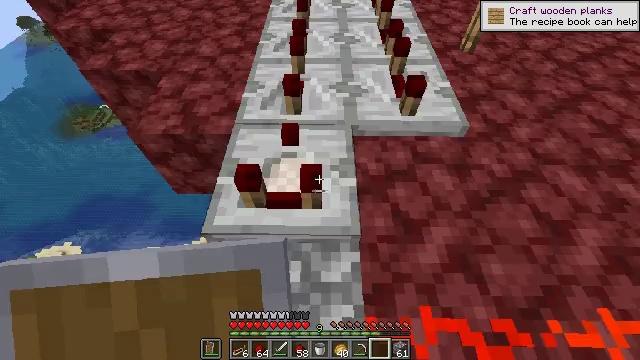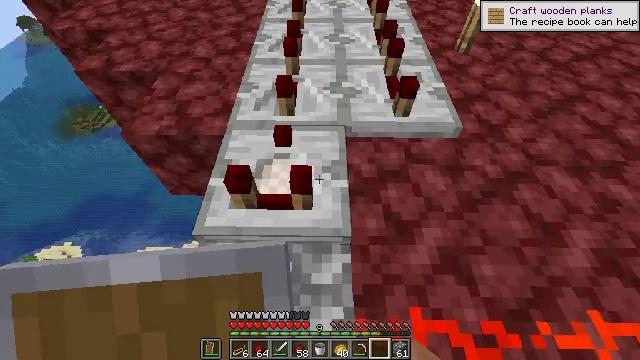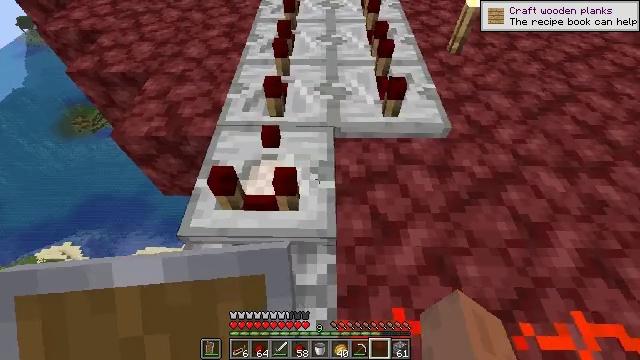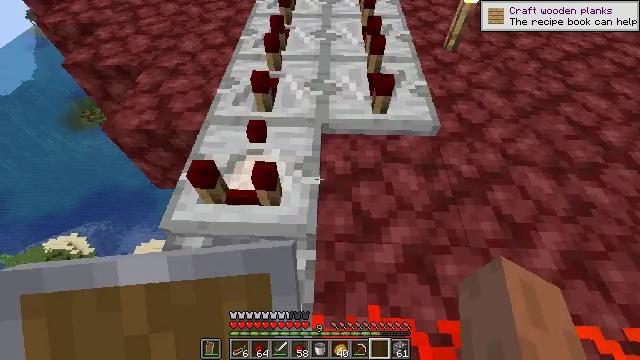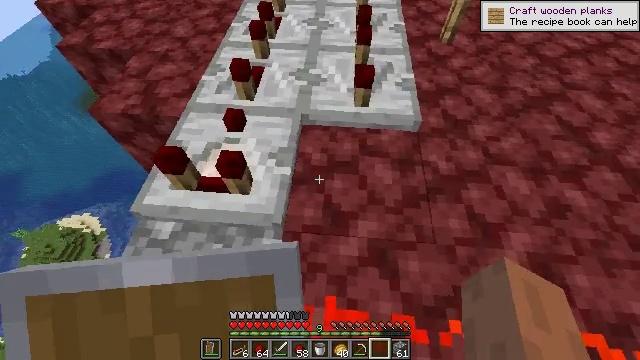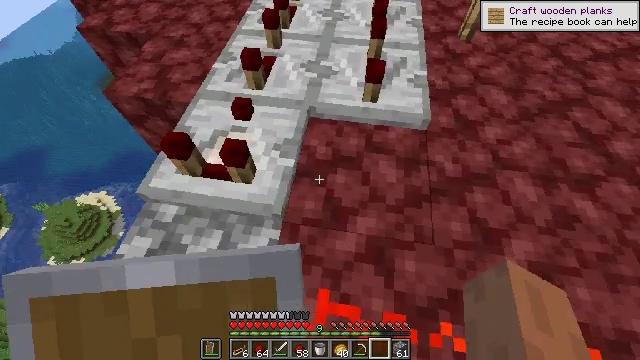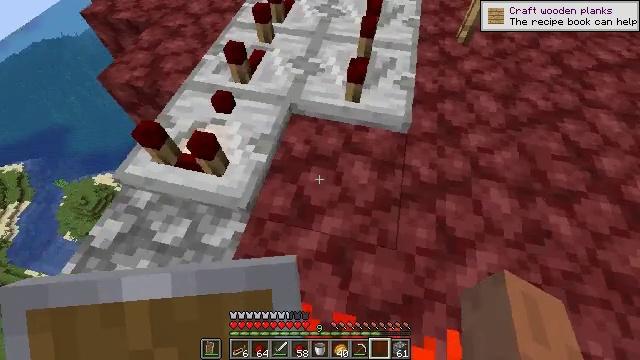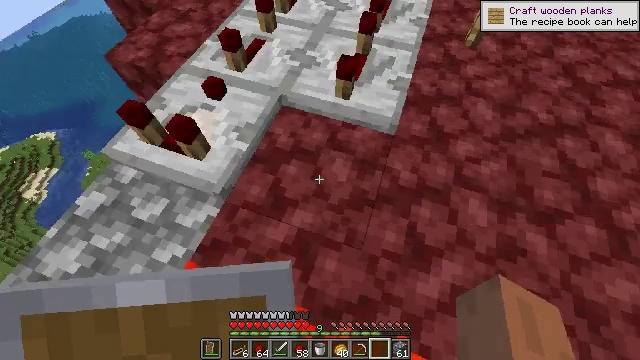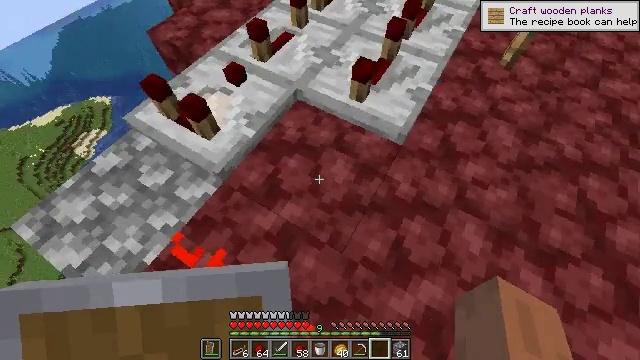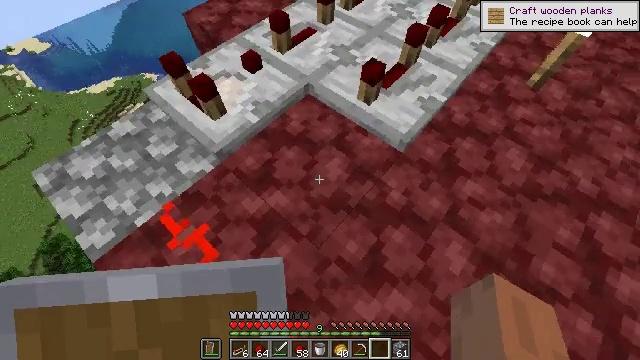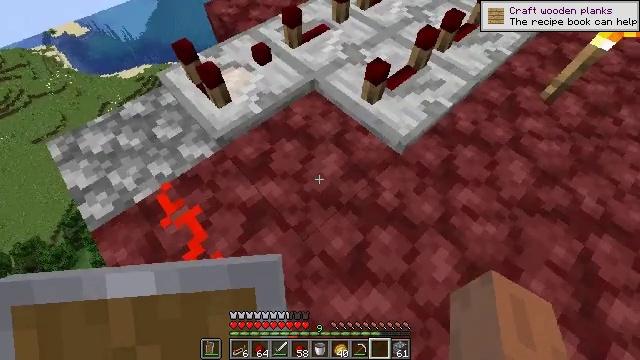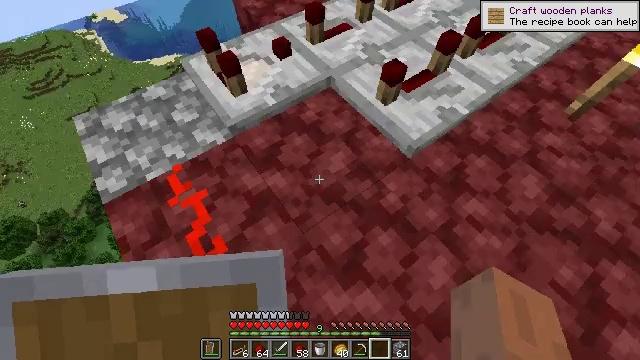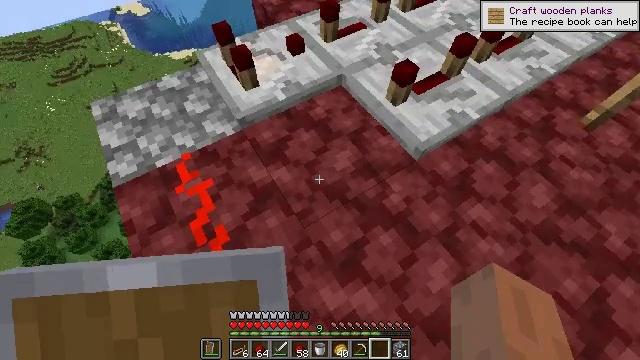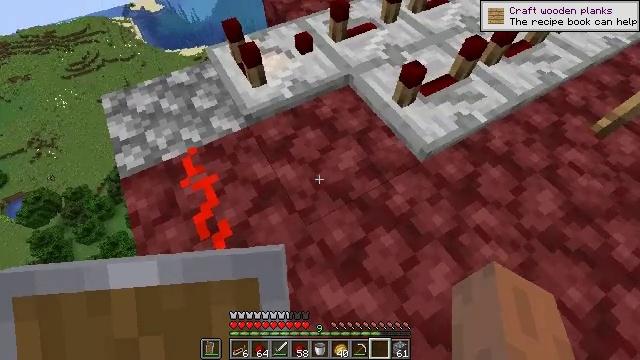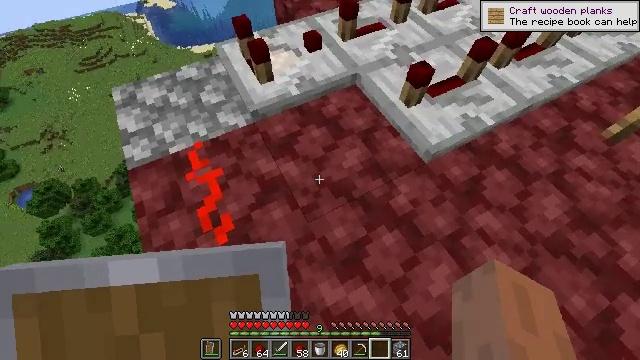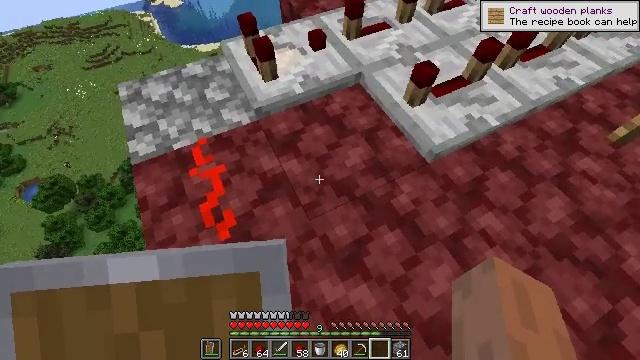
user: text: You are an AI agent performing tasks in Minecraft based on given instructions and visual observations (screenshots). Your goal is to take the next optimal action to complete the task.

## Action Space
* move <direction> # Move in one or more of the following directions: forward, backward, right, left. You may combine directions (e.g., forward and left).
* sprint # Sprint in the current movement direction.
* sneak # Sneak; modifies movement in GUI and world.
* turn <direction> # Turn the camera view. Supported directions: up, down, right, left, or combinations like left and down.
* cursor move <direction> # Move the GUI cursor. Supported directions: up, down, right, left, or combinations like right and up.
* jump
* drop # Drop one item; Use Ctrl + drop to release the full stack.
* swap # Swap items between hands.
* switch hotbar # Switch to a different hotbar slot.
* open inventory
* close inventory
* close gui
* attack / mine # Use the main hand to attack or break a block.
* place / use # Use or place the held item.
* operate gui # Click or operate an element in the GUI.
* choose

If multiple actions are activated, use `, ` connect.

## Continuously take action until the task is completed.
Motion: motion action
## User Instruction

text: Remove redstone wire from your setup.
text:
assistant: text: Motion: move right
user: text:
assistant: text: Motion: move right
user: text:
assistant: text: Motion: move right, turn left
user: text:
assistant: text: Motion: move right, turn left and down
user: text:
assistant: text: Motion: move right, turn left and down
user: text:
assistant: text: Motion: move right, turn left
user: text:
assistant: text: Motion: move right, turn left and down
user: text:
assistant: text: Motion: move right, turn left
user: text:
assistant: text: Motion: move right, turn left
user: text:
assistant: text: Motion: turn left
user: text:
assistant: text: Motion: turn left
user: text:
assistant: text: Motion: turn left
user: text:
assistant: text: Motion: turn left
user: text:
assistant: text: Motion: turn left
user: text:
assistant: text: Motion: turn left
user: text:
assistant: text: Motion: no_op
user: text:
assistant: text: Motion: move right
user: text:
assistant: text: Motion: move back and move right
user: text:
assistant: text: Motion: move back and move right
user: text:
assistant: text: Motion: move back and move right, turn left
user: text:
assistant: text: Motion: turn left
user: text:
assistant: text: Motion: turn left
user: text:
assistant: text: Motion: turn left
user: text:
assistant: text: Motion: turn left
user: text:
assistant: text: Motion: turn left
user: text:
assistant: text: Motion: turn left
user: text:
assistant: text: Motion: turn left and up
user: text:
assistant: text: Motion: turn left
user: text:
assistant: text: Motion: turn left and up
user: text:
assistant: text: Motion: turn left